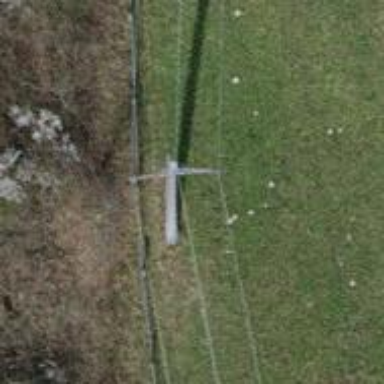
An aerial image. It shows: Concrete power pole.